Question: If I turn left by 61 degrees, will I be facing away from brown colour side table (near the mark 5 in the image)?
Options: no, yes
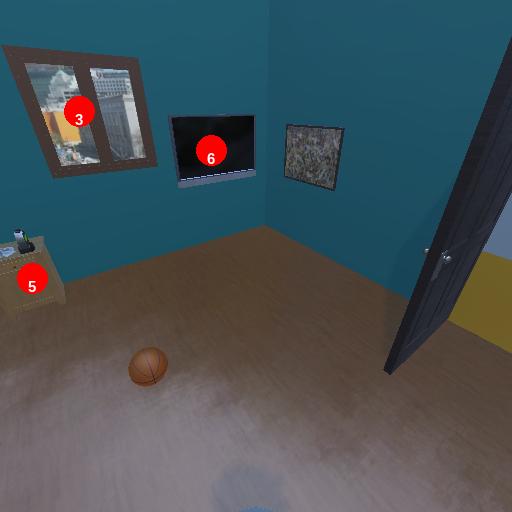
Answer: no